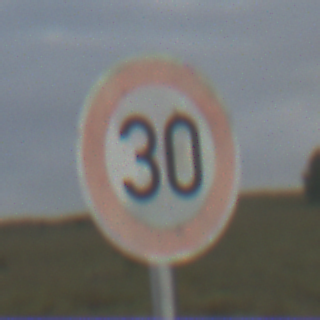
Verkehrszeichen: Geschwindigkeit30
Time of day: Night
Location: Outdoor (Nature)
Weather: Overcast
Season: NotSpecified
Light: Artificial